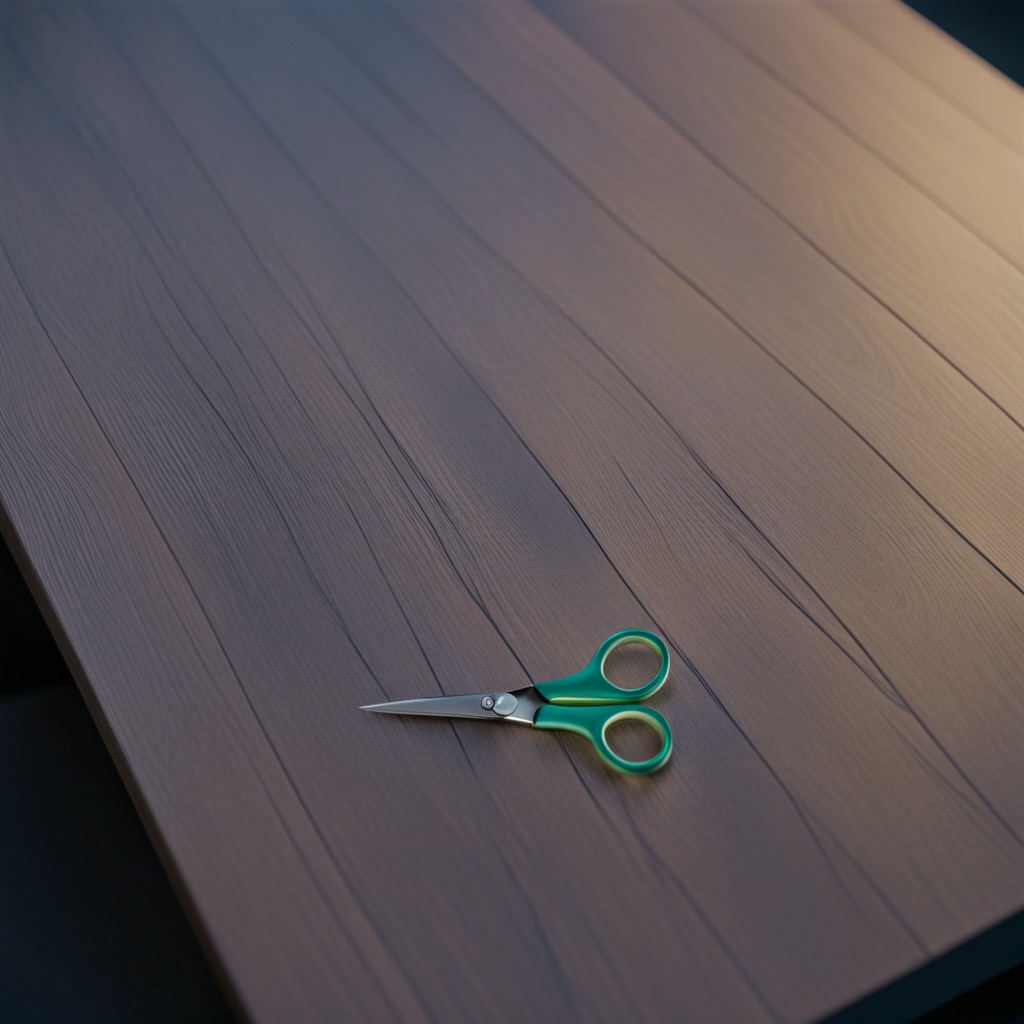
A scissor is lying on a table with burn marks in a small garage at twilight.